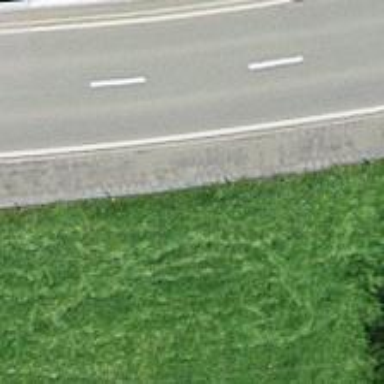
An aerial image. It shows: Cycleway.